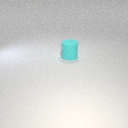
large cyan rubber cylinder